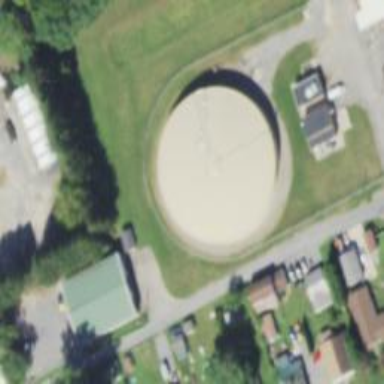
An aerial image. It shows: Storage tank building.